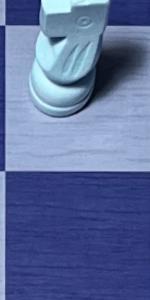
Label: Empty